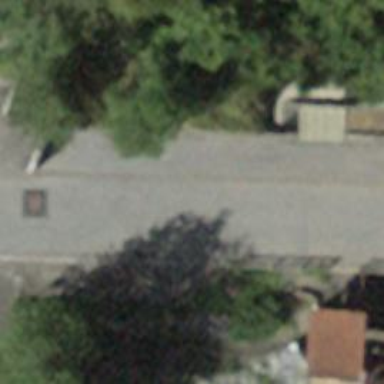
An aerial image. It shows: Bus stop with platform for public transport.